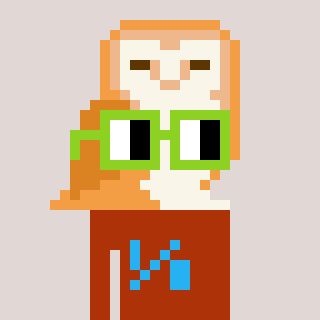
a pixel art character with square light green glasses, a owl-shaped head and a hotbrown-colored body on a warm background